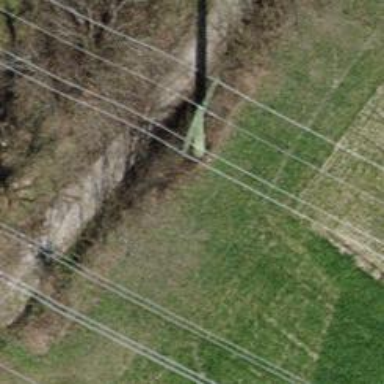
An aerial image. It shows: Power line in the image.